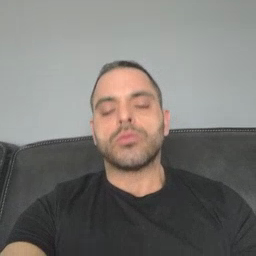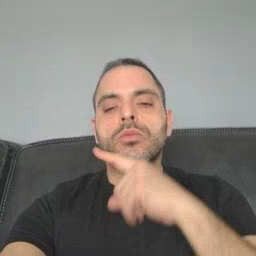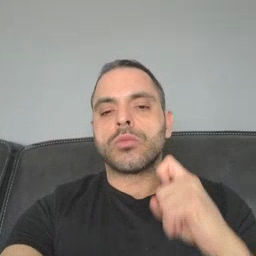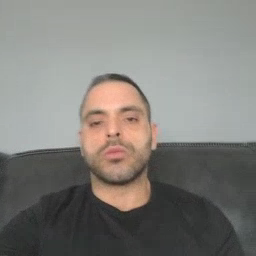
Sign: dry